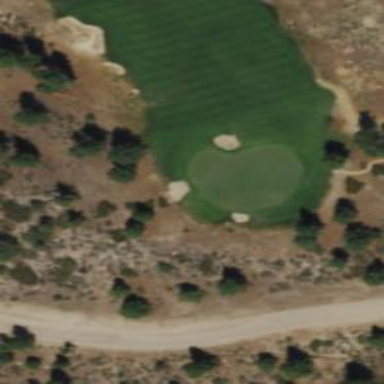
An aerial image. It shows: View of golf hole.